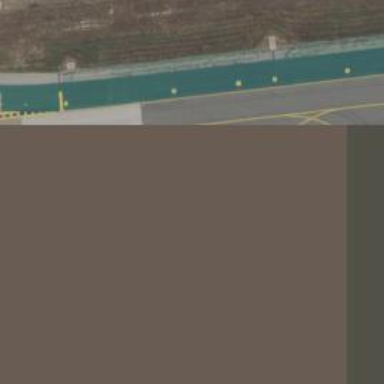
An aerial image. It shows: View of taxiway at the airport.